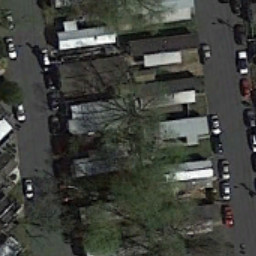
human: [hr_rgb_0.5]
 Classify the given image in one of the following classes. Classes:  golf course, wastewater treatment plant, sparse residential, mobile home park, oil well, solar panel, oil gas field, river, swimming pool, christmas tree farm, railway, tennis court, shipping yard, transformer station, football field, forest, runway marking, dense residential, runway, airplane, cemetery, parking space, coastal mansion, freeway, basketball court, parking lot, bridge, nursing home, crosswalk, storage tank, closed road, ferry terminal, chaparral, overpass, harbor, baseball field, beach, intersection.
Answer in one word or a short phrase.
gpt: mobile home park